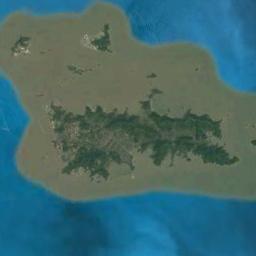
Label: island